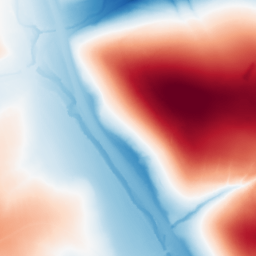
Category: trend_removal
Decomposition family: polynomial_high
Decomposition parameters: degree: 5
Upsampling method: regularized
Upsampling parameters: scale: 4
lambda_reg: 0.001
Upsampling scale: 4